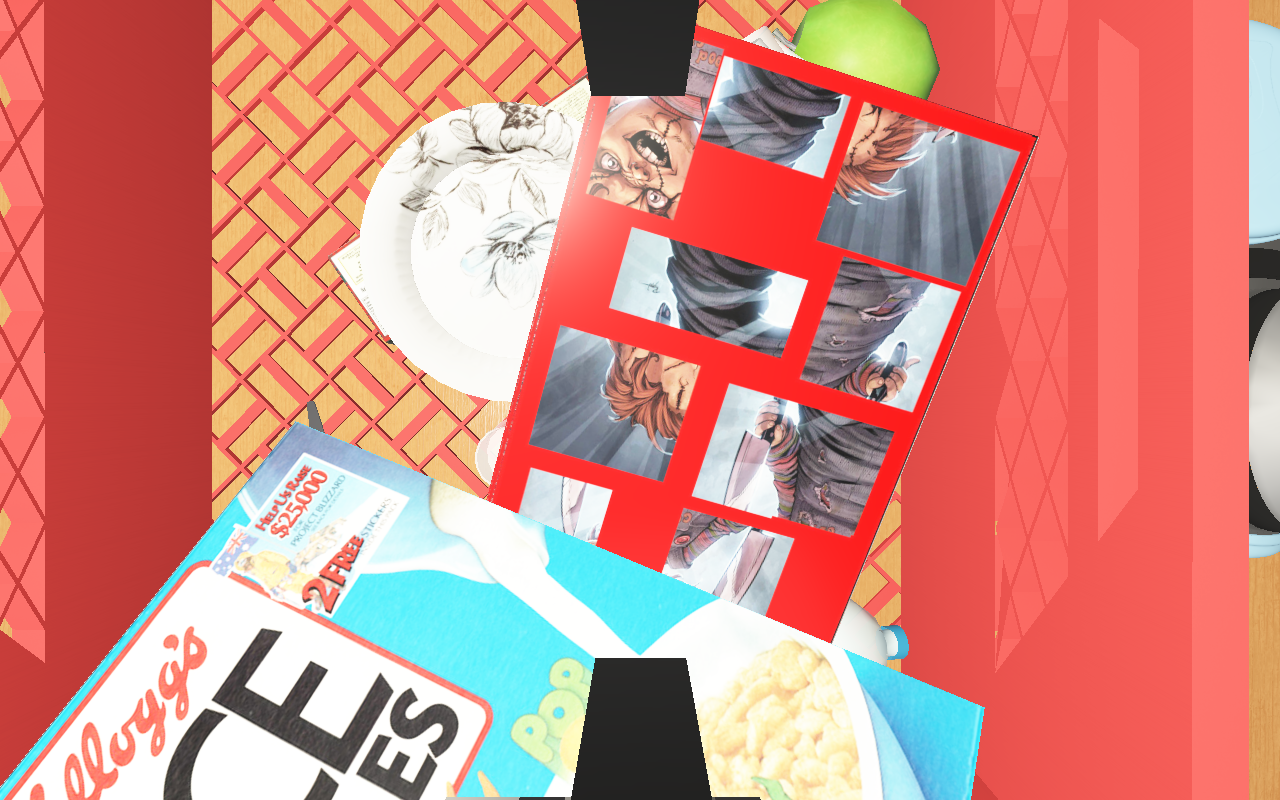
Objects in the scene:
carafe
water bottle
apple
apple
orange
orange
spoon
plate
glass
wineglass
biscuit box